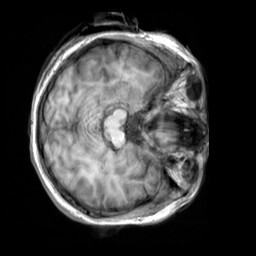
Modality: T1w
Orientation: axial
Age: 21
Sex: female
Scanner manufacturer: siemens
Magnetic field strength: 3 T
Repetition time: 2.3 s
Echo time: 0.00303 s